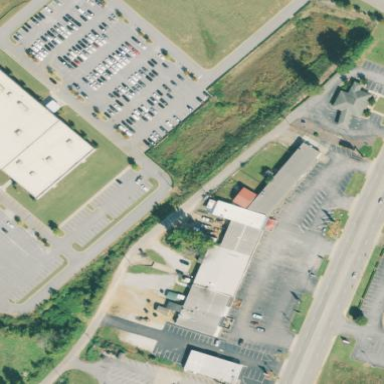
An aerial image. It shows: Retail building.